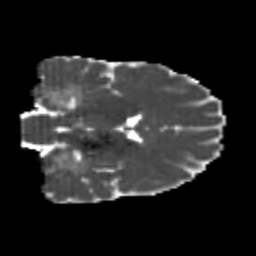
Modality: MD
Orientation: coronal
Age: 21
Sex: male
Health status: healthy
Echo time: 0.074 s